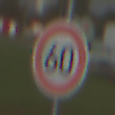
Verkehrszeichen: Geschwindigkeit60
Umgebung: Outdoor, Special
Tageszeit: MorningAfternoon
Wetter: Clear
Licht: Natural
Jahreszeit: NotSpecified
Kontrast: HighContrast